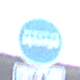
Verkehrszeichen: Busssonderstreifen
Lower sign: EinspurigeFahrzeugeFrei6
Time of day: SunriseSunset
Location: Outdoor (Nature)
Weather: Clear
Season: NotSpecified
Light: Natural